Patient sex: M
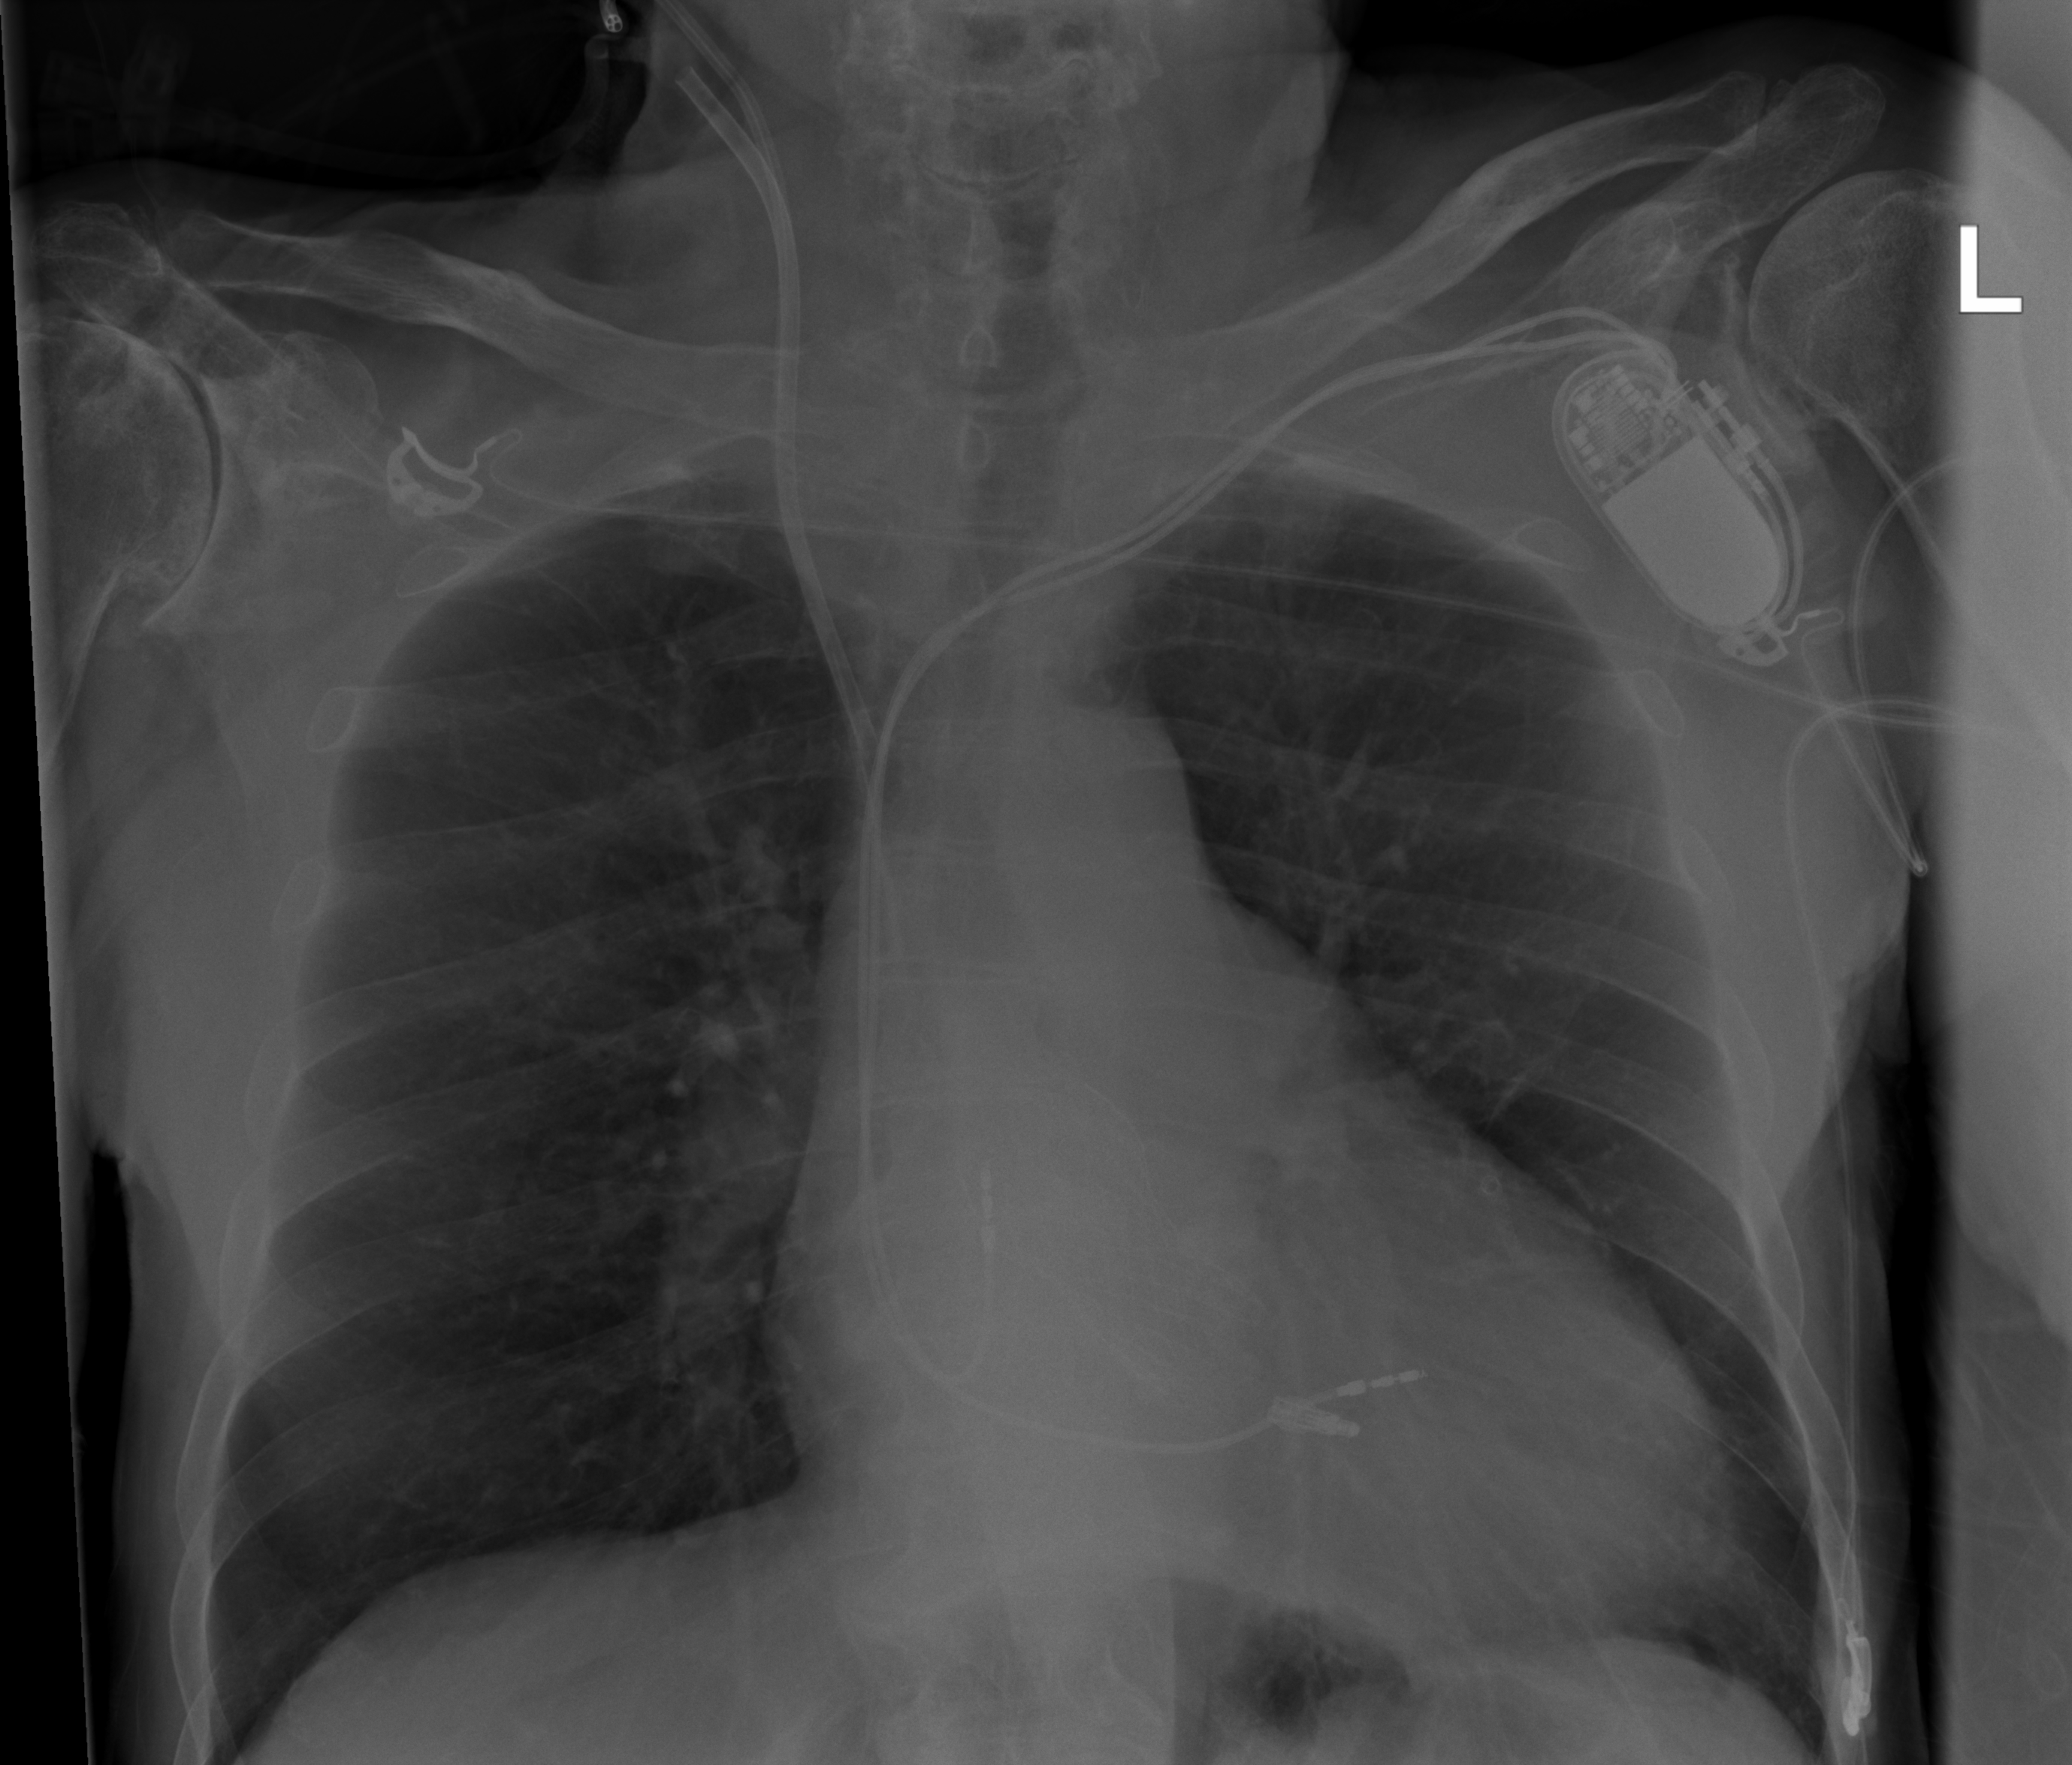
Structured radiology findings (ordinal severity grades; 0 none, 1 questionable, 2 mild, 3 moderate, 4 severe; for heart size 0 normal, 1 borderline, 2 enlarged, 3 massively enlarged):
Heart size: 2
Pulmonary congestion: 0
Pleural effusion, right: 0
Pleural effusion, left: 0
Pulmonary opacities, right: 0
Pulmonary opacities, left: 0
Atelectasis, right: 0
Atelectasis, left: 0